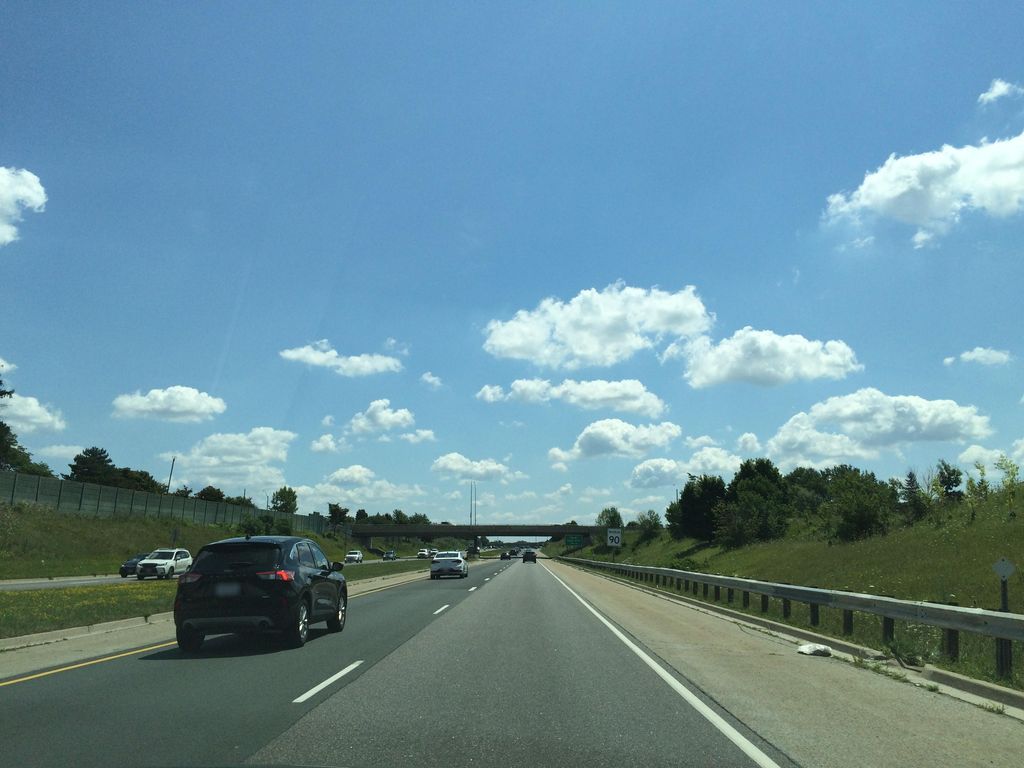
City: hamilton